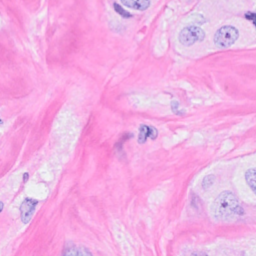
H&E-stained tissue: Breast